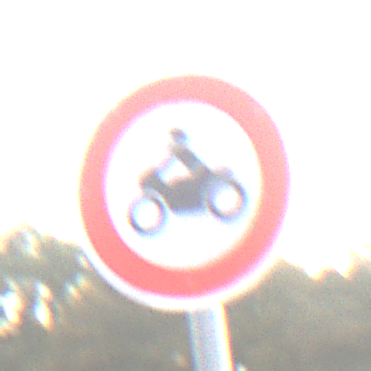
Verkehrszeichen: VerbotKraftraeder
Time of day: SunriseSunset
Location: Outdoor (Nature)
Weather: PartlyCloudy
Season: NotSpecified
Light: Natural